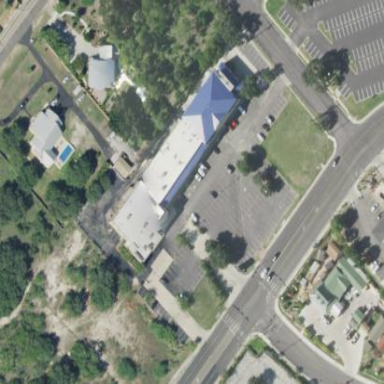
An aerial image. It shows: Strip mall building.